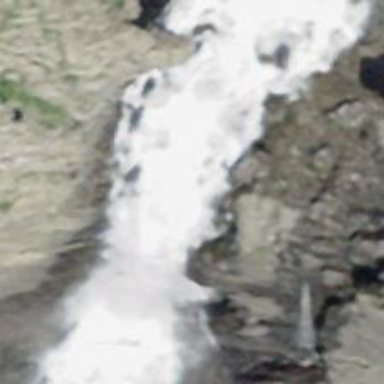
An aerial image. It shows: Beautiful waterfall in nature.